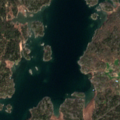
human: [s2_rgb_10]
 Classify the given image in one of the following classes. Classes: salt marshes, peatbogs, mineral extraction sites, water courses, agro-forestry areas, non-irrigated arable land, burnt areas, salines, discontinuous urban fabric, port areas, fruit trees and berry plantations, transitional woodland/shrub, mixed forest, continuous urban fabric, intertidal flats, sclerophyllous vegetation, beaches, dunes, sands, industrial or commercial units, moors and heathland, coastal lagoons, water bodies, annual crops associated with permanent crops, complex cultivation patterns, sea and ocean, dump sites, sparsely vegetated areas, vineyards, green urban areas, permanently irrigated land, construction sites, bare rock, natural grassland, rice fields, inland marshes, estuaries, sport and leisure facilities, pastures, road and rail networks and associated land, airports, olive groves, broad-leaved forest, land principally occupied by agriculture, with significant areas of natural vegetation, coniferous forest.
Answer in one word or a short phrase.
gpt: land principally occupied by agriculture, with significant areas of natural vegetation, broad-leaved forest, mixed forest, bare rock, sea and ocean